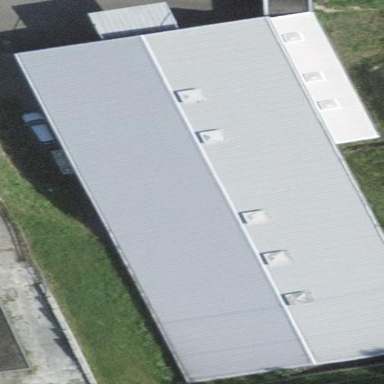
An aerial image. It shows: Industrial building.